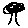
Label: tree